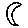
Label: moon